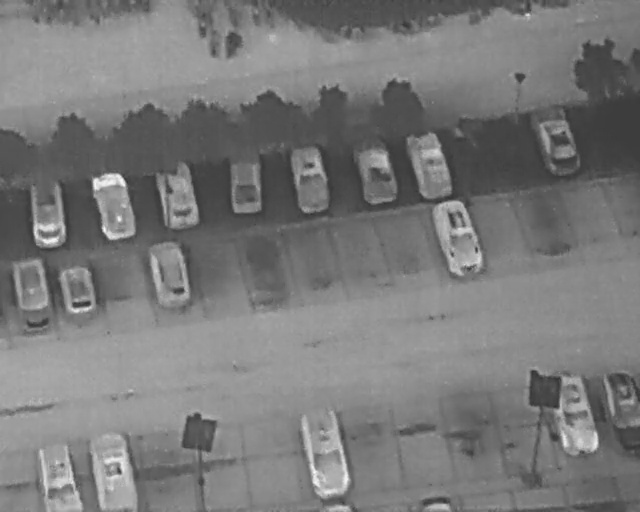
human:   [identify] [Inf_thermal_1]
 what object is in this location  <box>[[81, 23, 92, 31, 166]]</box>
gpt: <ref>1 medium car at the top right</ref>

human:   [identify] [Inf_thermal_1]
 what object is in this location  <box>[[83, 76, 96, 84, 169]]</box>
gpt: <ref>1 large car at the bottom right</ref>

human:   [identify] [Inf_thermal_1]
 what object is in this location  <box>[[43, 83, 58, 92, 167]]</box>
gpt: <ref>1 large car at the bottom</ref>

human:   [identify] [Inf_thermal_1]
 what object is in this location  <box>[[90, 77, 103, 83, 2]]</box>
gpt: <ref>1 medium car at the bottom right</ref>

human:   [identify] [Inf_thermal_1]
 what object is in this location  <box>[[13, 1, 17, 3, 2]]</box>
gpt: <ref>1 medium bicycle at the top left</ref>

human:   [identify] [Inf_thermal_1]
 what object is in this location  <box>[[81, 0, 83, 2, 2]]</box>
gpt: <ref>1 small bicycle at the top right</ref>

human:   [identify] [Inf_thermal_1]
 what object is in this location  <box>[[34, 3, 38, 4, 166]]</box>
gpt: <ref>1 small bicycle at the top</ref>